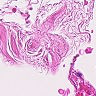
Metastatic tissue present: no